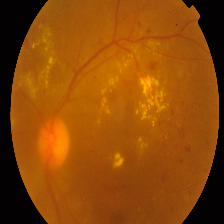
Diabetic retinopathy grade: Proliferative DR